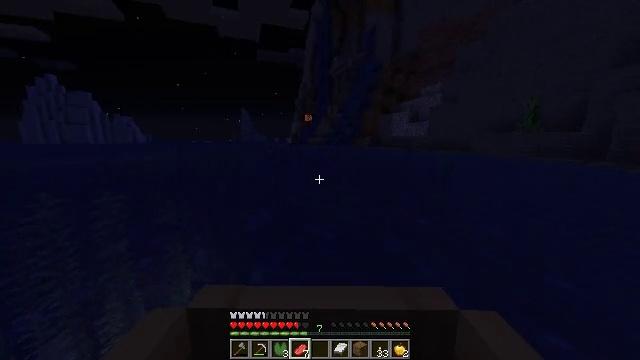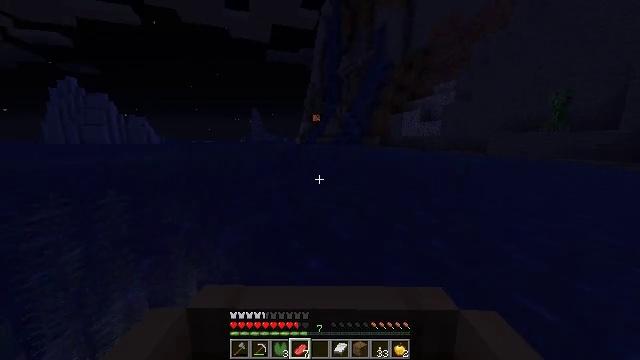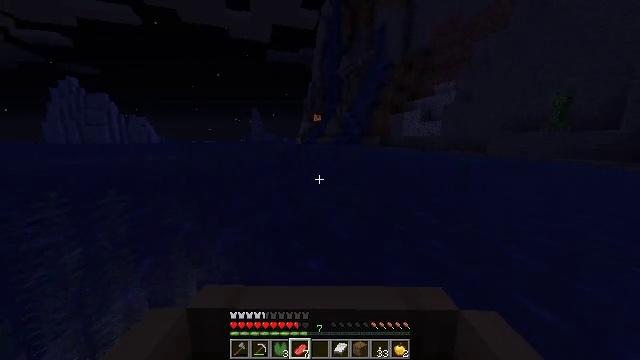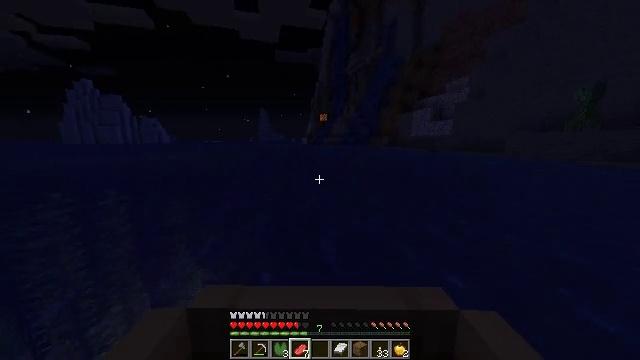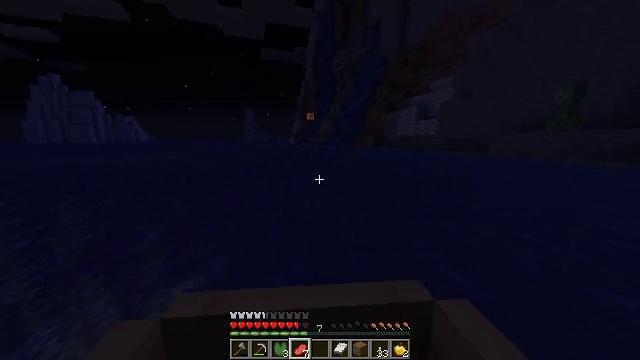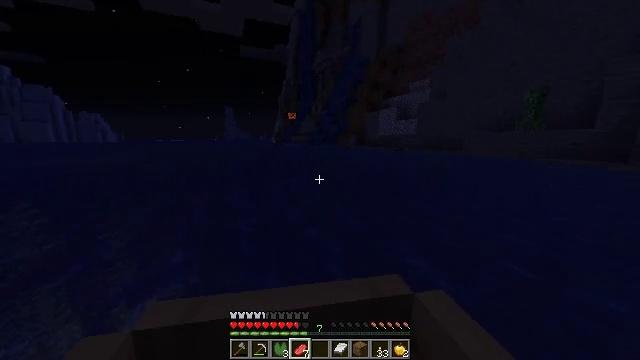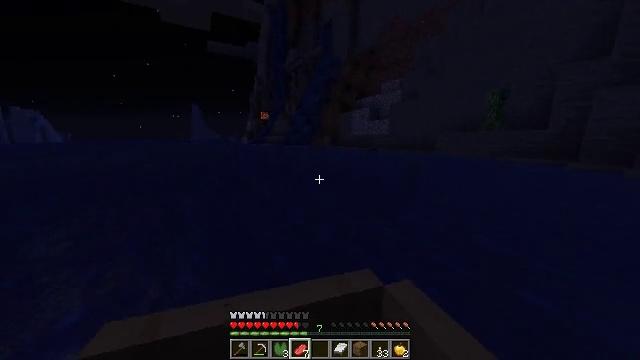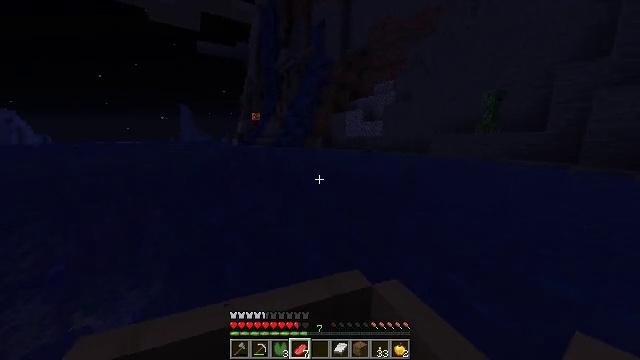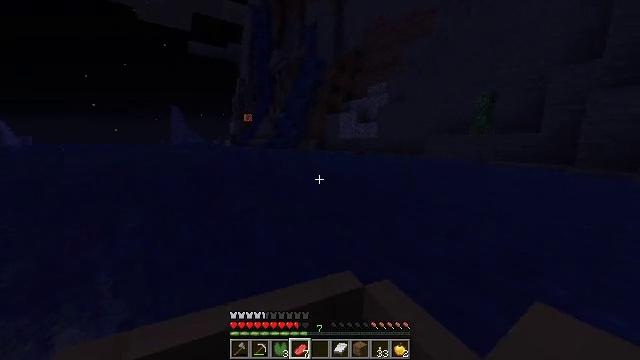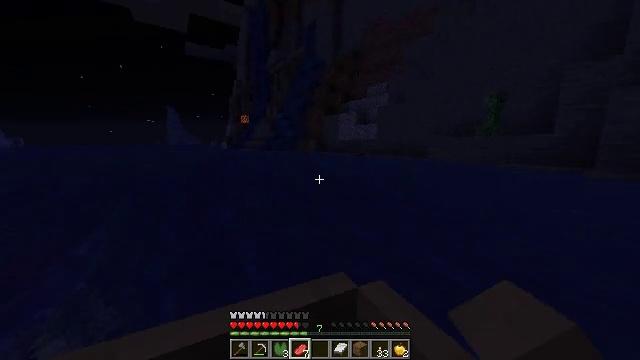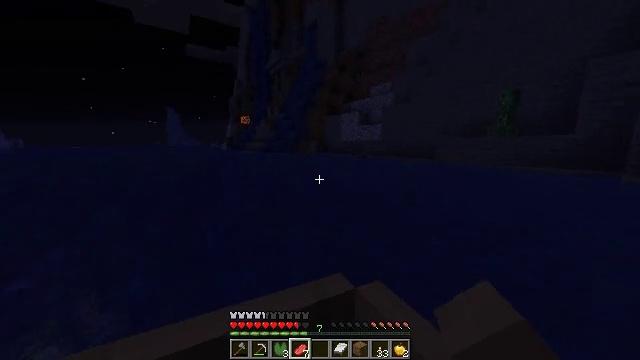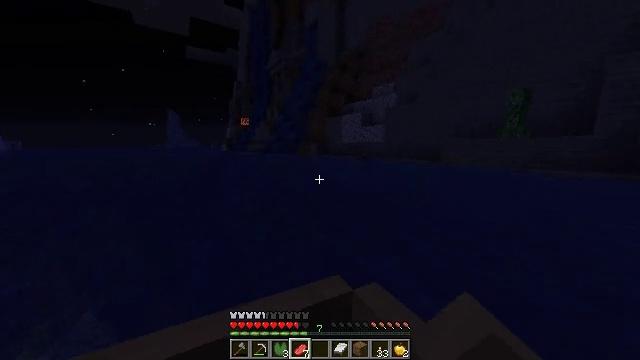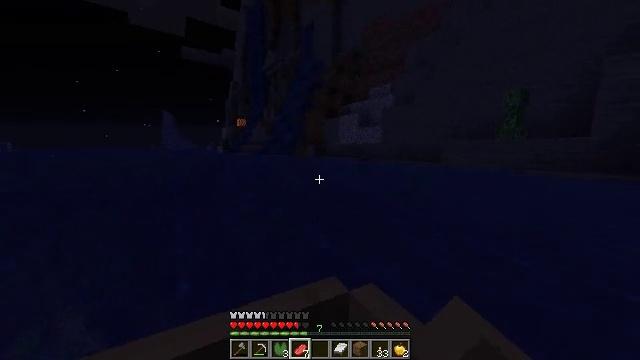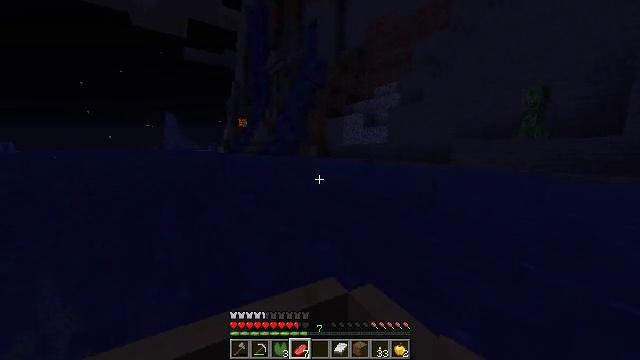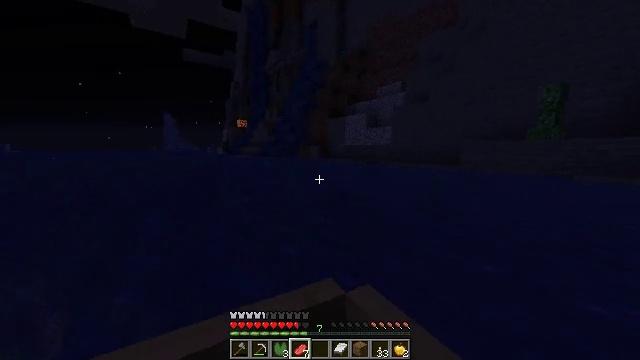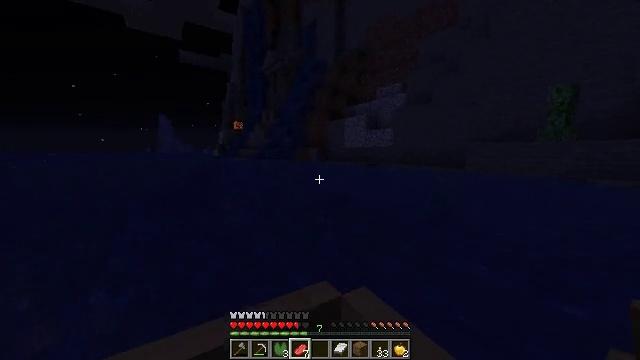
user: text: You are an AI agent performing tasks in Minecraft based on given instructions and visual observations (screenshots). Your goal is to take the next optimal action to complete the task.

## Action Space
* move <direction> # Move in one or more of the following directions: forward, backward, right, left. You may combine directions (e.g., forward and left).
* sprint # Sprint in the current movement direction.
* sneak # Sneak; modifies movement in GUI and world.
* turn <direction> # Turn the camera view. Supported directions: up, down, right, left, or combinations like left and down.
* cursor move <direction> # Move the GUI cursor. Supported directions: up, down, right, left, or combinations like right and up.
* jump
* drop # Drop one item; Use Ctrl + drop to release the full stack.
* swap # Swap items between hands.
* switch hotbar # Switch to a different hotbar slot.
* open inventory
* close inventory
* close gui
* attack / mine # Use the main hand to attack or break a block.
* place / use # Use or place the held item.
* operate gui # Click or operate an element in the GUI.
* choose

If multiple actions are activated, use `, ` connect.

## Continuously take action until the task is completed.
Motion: motion action
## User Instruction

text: Gather materials by mining mossy stone bricks.
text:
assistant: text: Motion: move forward, sprint
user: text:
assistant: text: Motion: move forward, sprint
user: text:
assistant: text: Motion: move forward, sprint
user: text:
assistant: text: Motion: move forward, sprint, turn right
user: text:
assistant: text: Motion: move forward, sprint, turn right
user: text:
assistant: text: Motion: move forward, sprint, turn right
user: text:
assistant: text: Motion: move forward, sprint, turn right
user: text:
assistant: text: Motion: move forward, sprint, turn right
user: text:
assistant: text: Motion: move forward, sprint, turn right
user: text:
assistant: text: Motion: move forward, sprint
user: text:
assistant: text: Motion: move forward, sprint
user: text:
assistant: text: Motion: move forward, sprint, turn right
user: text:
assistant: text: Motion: move forward, sprint
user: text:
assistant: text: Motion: move forward, sprint
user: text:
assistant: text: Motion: move forward, sprint, turn right
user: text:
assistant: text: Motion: move forward, sprint, turn right
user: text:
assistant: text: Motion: move forward, sprint, turn right
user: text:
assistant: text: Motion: move forward and move left, sprint, turn right
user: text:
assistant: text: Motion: move forward and move left, sprint
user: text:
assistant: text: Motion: move forward and move left, sprint
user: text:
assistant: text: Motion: move forward and move left, sprint
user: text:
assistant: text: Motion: move forward, sprint, turn right
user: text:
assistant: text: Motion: move forward, sprint
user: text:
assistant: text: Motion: move forward, sprint, turn right
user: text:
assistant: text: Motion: move forward, sprint, turn right
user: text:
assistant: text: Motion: move forward, sprint, turn right and up
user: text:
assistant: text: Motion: move forward, sprint, turn right and up
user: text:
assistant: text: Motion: move forward, sprint, turn right and up
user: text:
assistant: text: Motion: move forward, sprint, turn right
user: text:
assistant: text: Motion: move forward, sprint, turn right